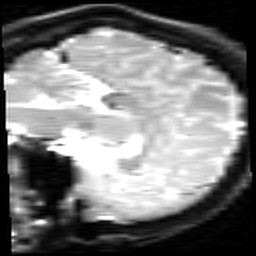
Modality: inplaneT2
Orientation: sagittal
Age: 27
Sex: female
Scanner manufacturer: siemens
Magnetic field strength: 2.894 T
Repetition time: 5 s
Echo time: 0.033 s